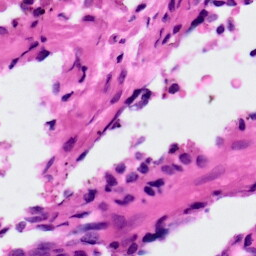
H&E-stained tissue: Ovarian